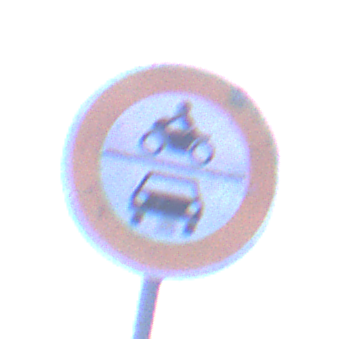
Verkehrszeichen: VerbotKraftfahrzeuge
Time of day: SunriseSunset
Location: Outdoor (Urban)
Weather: Overcast
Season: NotSpecified
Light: Natural